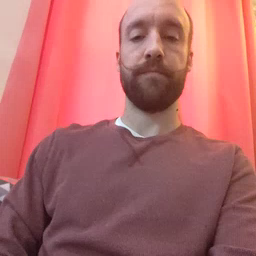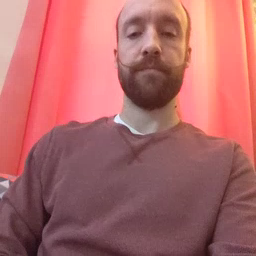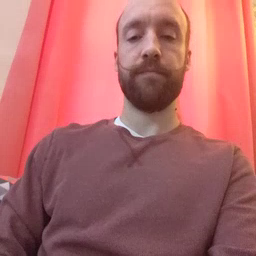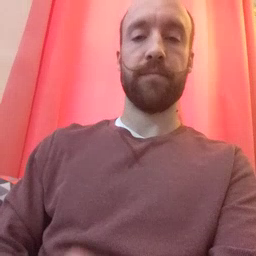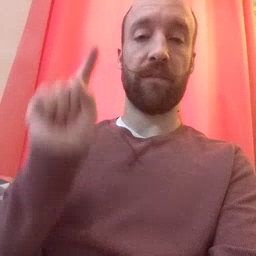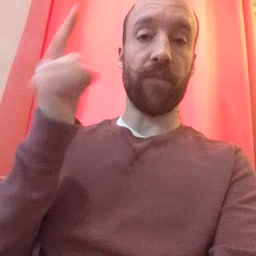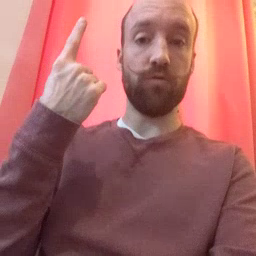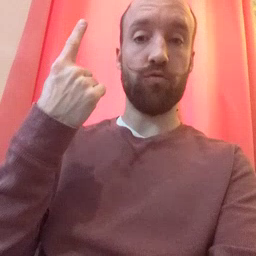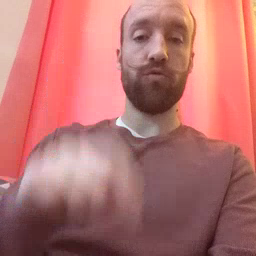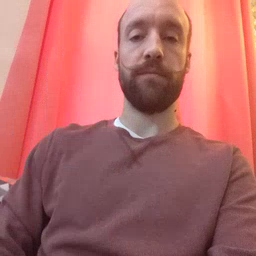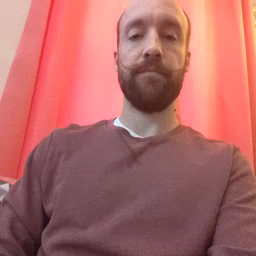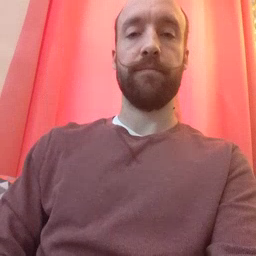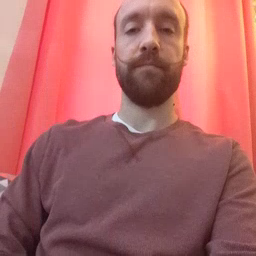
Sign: first